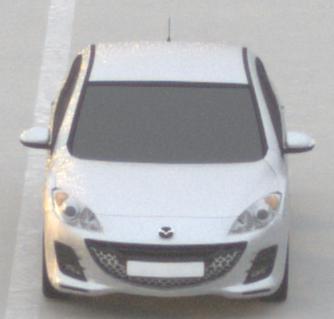
Make: Mazda
Model: 3 1.6
Detailed model: 3 (BL)
Model produced from: 2009/05
Model produced until: 2010/12
Doors: 5
Color: white
Road condition: dry road
Daytime: sunrise or sunset
Contrast: low contrast